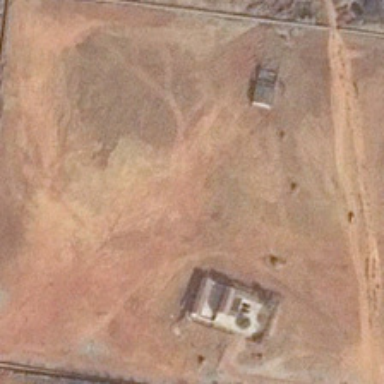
A lot of broken stone and waste are in the bareland .